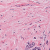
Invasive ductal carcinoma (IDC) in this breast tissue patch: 1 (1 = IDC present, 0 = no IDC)